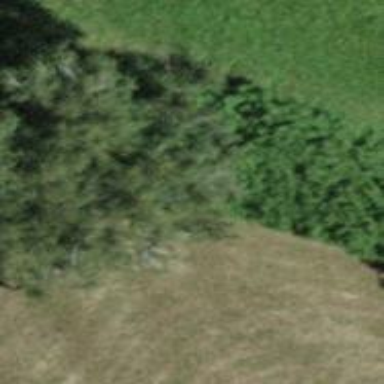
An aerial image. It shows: Row of trees in natural setting.